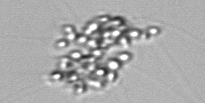
Label: Chaetoceros_didymus_TAG_external_flagellate